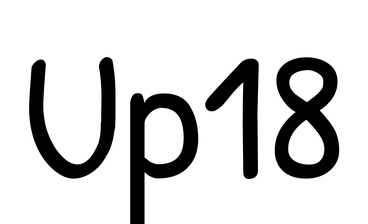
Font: PatrickHand-Regular